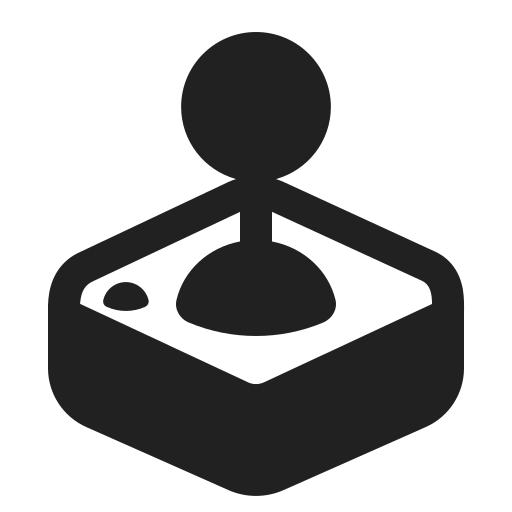
joystick high contrast